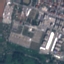
Land use / land cover class: Industrial